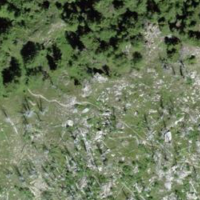
EUNIS habitat code: 43
Species observed at this site:
Campanula thyrsoides